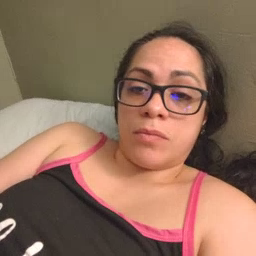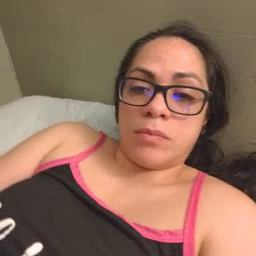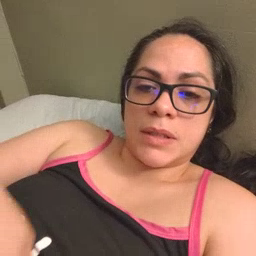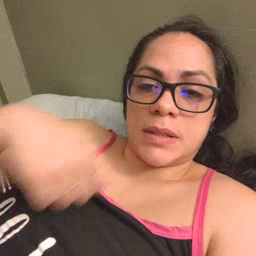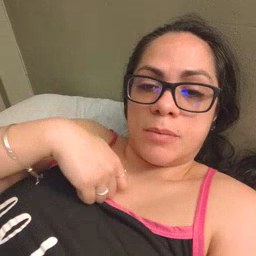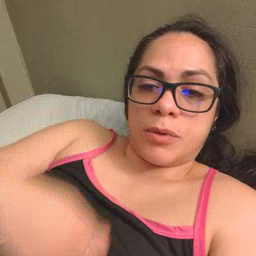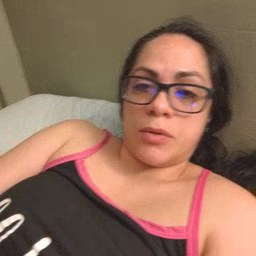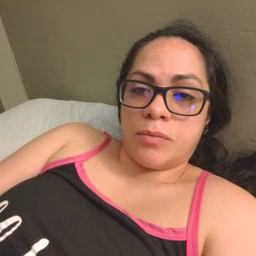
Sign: zipper